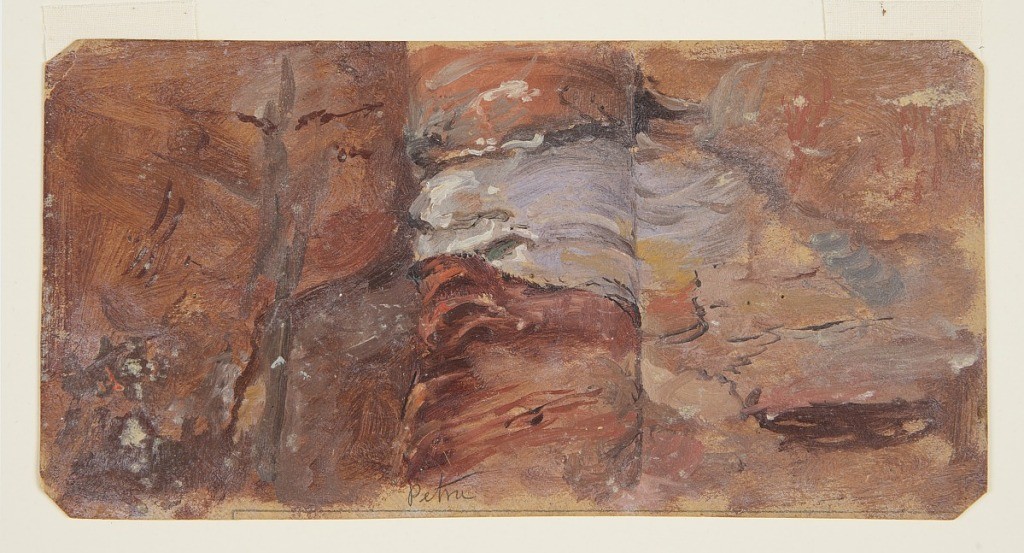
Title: Cliff Face, Petra, Syria (Jordan)
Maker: Frederic Edwin Church, American, 1826–1900
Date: February 25, 1868
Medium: Oil paint and graphite on paperboard
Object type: Drawing
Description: Landscape study showing a detailed view of a cliff face at Petra, in present-day Jordan, and the array of colorful rock strata that composes it. A rounded, columnar formation is visible at center. Bands of red, brown, orange, and lavender sandstone stretch across the rock wall.